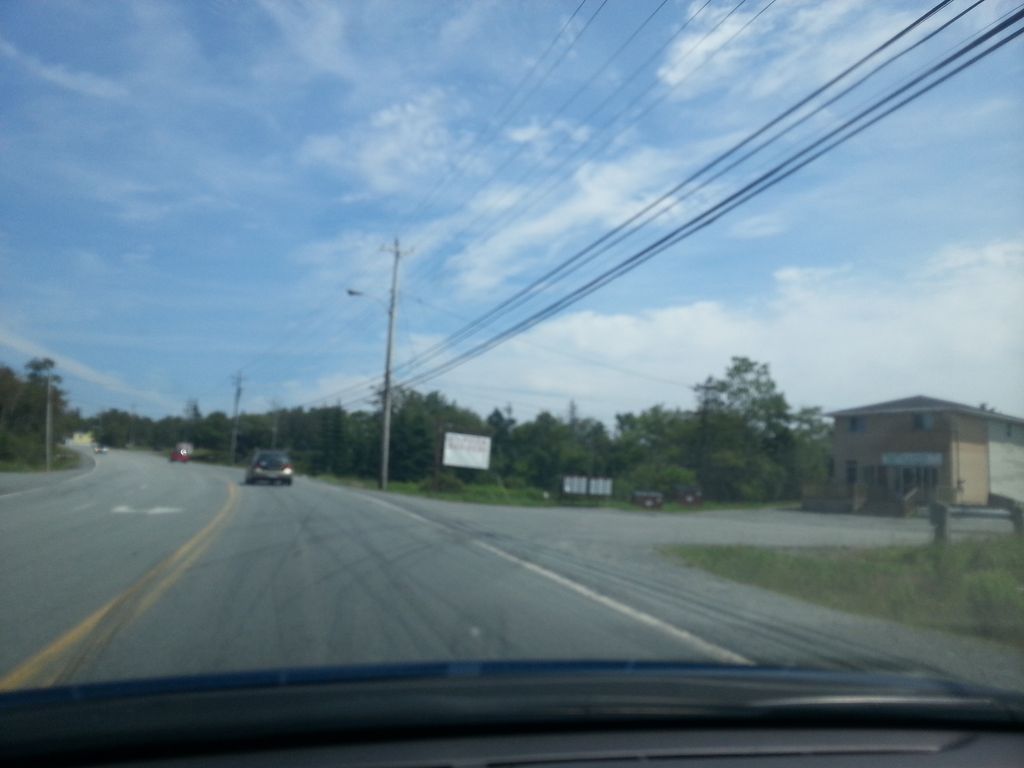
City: halifax